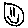
Label: smiley face